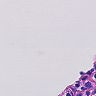
Metastatic tissue present: no